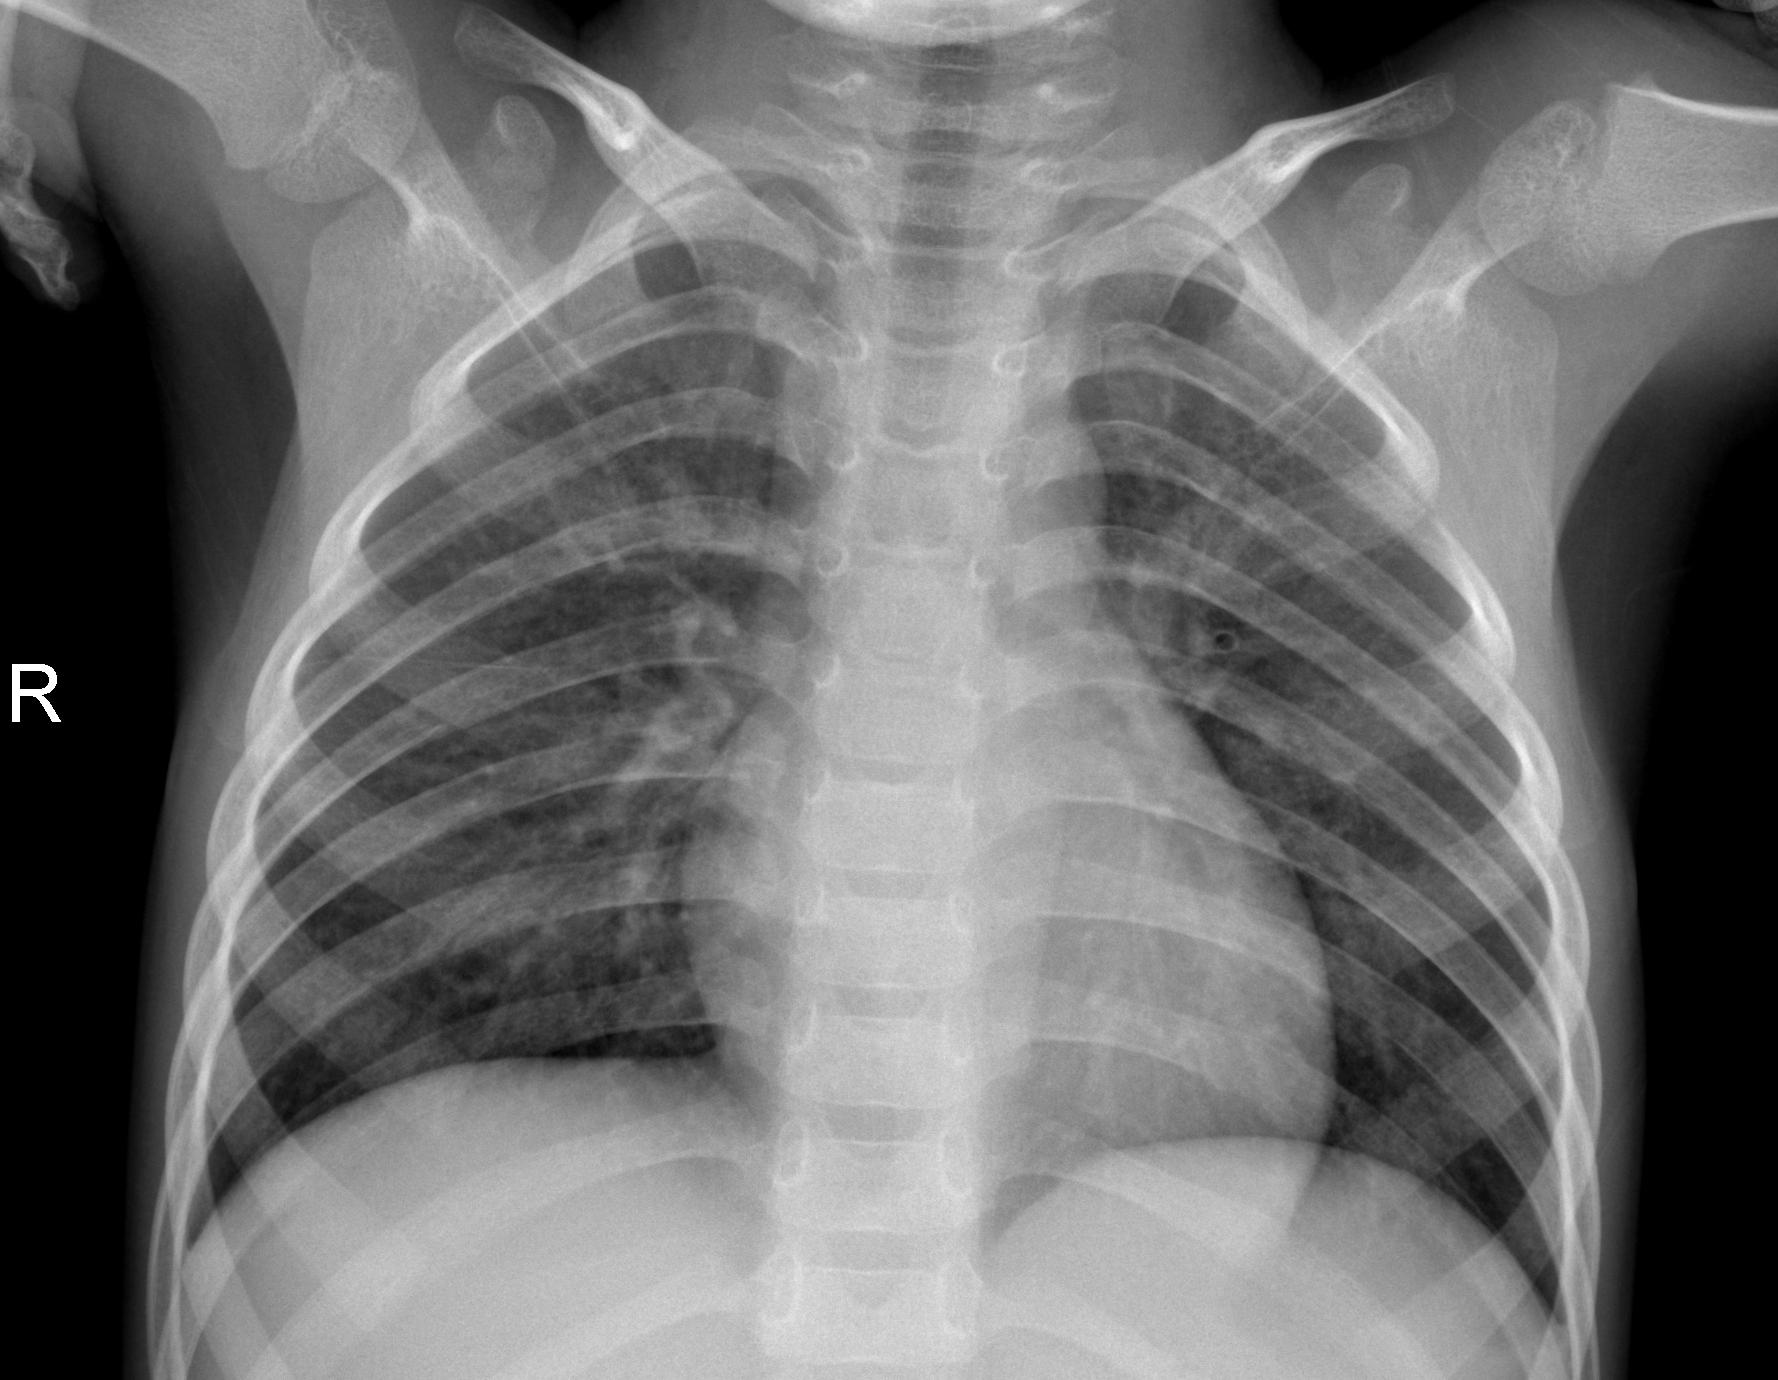
Diagnosis: PNEUMONIA